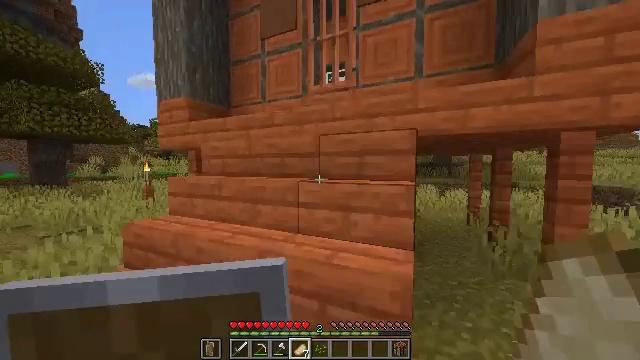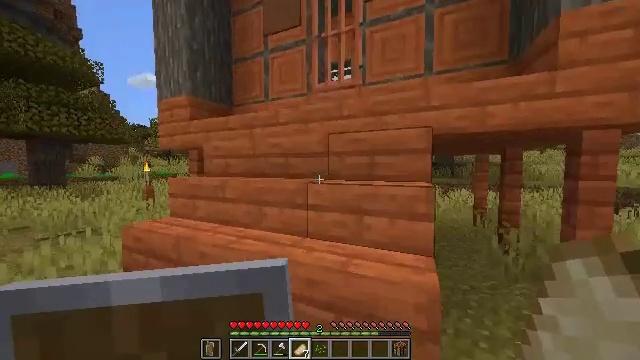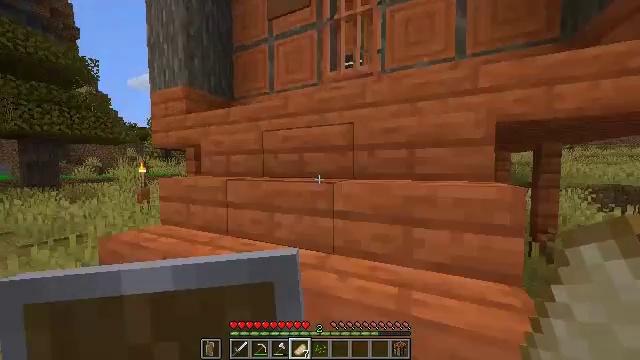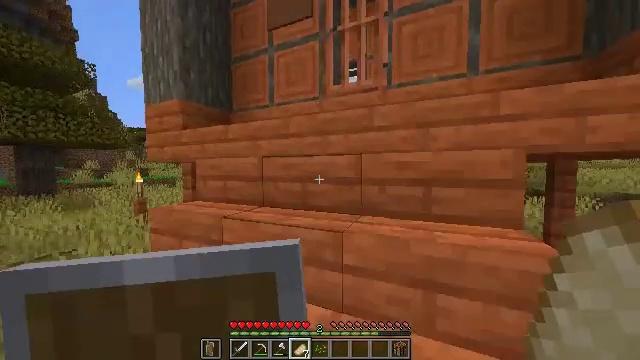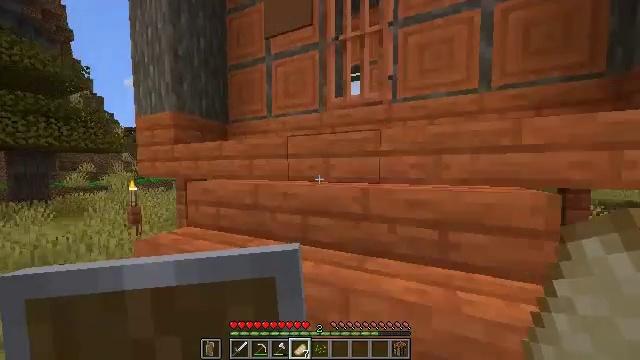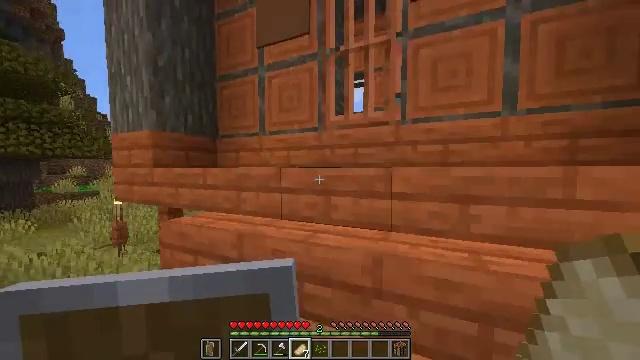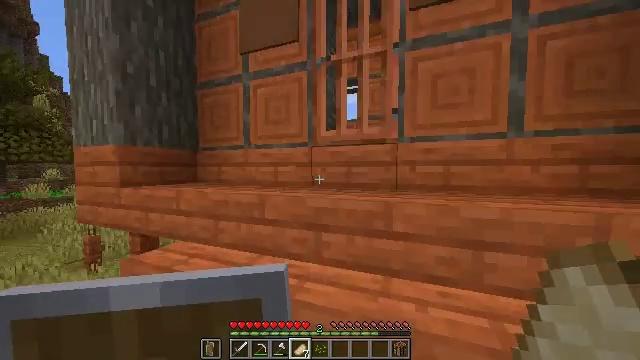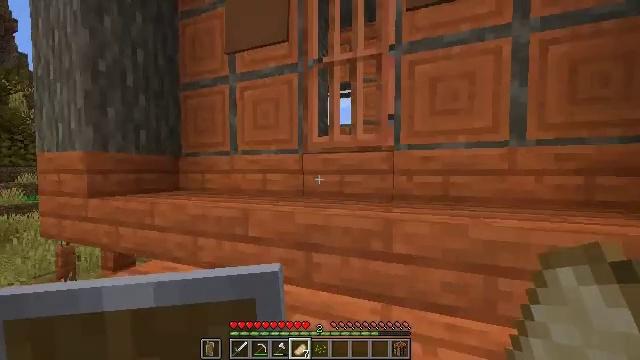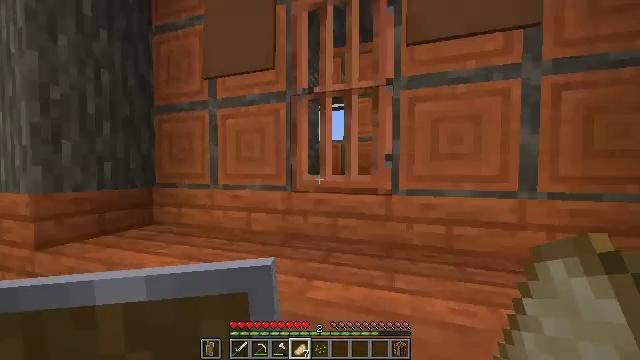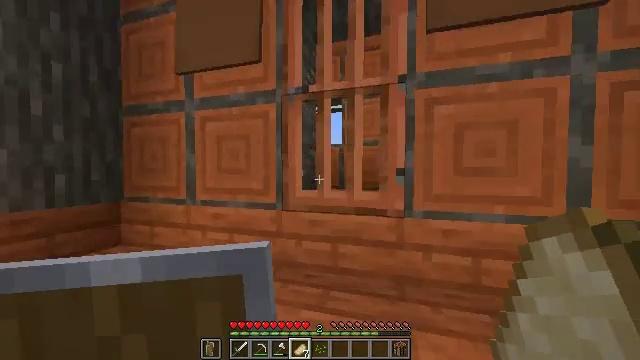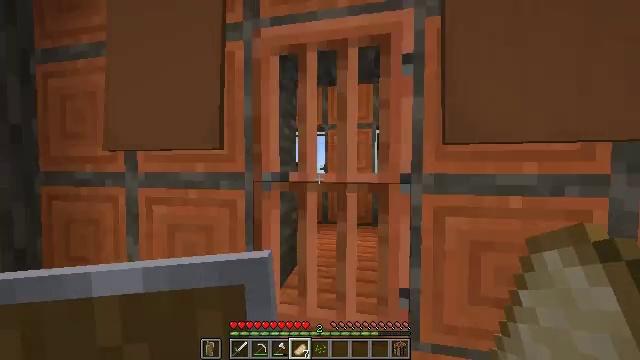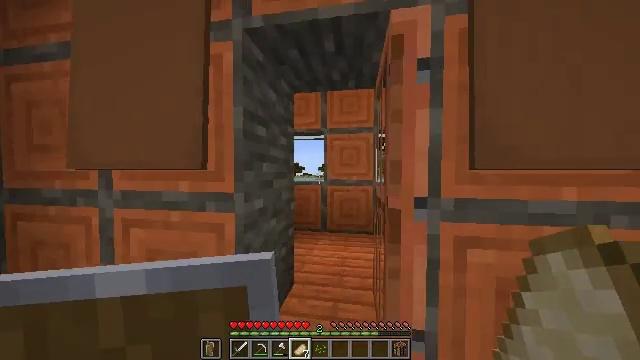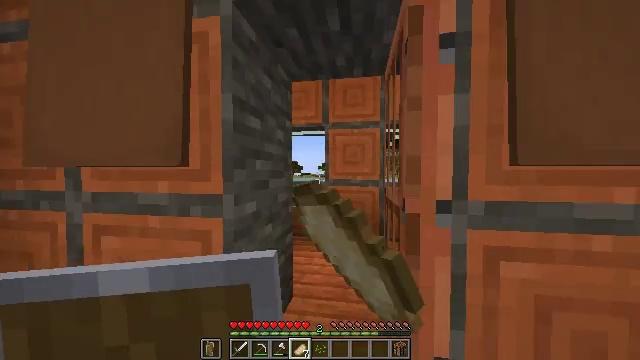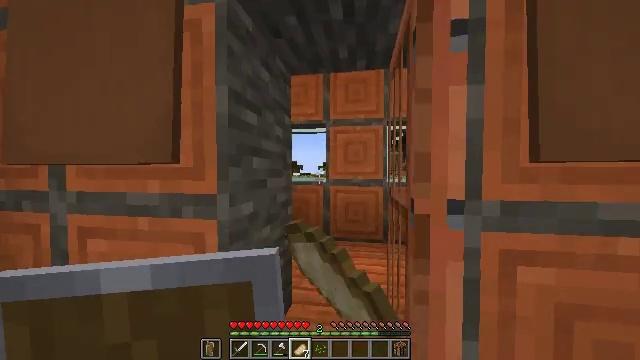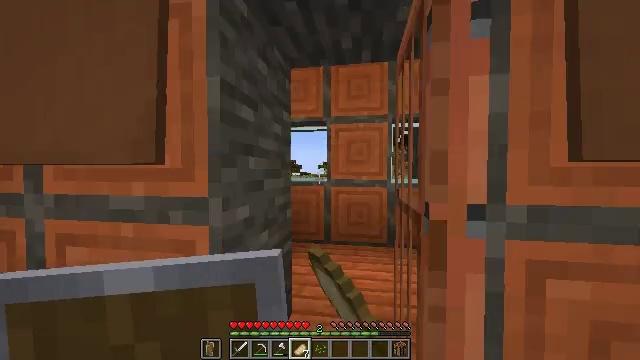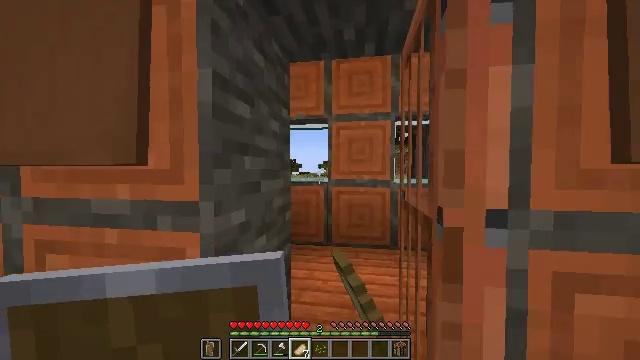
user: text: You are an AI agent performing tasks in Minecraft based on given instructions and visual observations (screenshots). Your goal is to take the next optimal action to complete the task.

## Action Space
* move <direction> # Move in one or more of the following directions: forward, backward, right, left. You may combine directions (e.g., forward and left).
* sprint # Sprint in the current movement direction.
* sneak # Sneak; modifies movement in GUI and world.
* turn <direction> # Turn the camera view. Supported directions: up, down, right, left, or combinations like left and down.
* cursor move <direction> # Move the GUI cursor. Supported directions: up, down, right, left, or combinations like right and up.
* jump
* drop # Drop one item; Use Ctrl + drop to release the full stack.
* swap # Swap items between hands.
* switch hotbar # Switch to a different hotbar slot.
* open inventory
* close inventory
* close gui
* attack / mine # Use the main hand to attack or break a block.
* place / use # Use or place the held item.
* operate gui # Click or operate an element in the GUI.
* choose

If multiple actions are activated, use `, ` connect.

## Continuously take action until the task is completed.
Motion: motion action
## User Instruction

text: Reclaim bookshelf materials.
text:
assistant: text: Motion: move forward
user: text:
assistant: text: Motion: move forward
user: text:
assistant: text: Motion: move forward
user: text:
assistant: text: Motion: move forward
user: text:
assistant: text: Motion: move forward
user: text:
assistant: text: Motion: move forward, turn right
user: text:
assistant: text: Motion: move forward, turn right
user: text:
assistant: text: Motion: move forward, turn right
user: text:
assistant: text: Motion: move forward
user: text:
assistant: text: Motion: move forward, turn right
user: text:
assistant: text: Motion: use / place
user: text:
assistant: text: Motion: use / place
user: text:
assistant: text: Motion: use / place
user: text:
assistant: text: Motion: move forward
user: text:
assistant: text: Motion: move forward
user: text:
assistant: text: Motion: move forward, turn left and down
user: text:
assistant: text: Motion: move forward and move right, turn left and down
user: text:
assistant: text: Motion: move forward and move right, turn left and down
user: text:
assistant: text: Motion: move forward and move right, turn left and down
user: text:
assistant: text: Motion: move forward and move right, turn left and down
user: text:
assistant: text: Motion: move forward and move right, turn left and down
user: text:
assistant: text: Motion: move forward and move right, turn down
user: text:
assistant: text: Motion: move forward and move right, turn left and down
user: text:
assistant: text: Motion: move forward and move right, turn left and down
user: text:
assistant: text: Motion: move forward and move right, turn left and down
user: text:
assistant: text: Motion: turn left and down
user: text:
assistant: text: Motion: turn left
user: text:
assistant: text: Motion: no_op
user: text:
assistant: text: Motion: no_op
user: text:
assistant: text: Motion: no_op